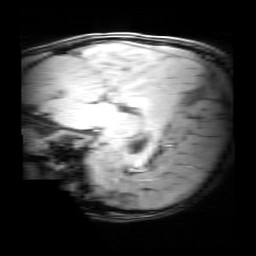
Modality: MP2RAGE
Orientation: sagittal
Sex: male
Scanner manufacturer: siemens
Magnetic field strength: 3 T
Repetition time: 5 s
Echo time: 0.00368 s